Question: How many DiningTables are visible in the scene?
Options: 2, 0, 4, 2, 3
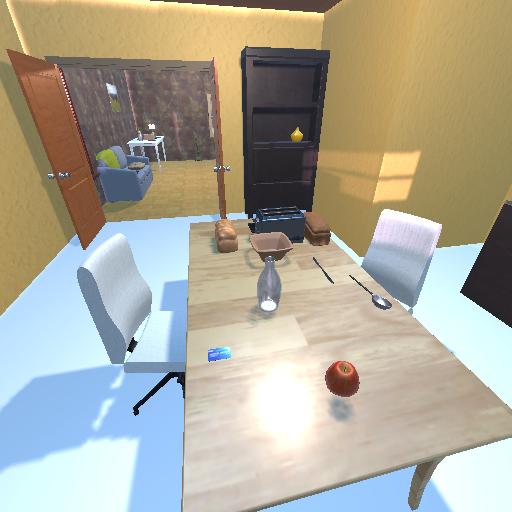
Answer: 2